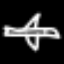
Label: airplane